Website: macys
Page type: gifting
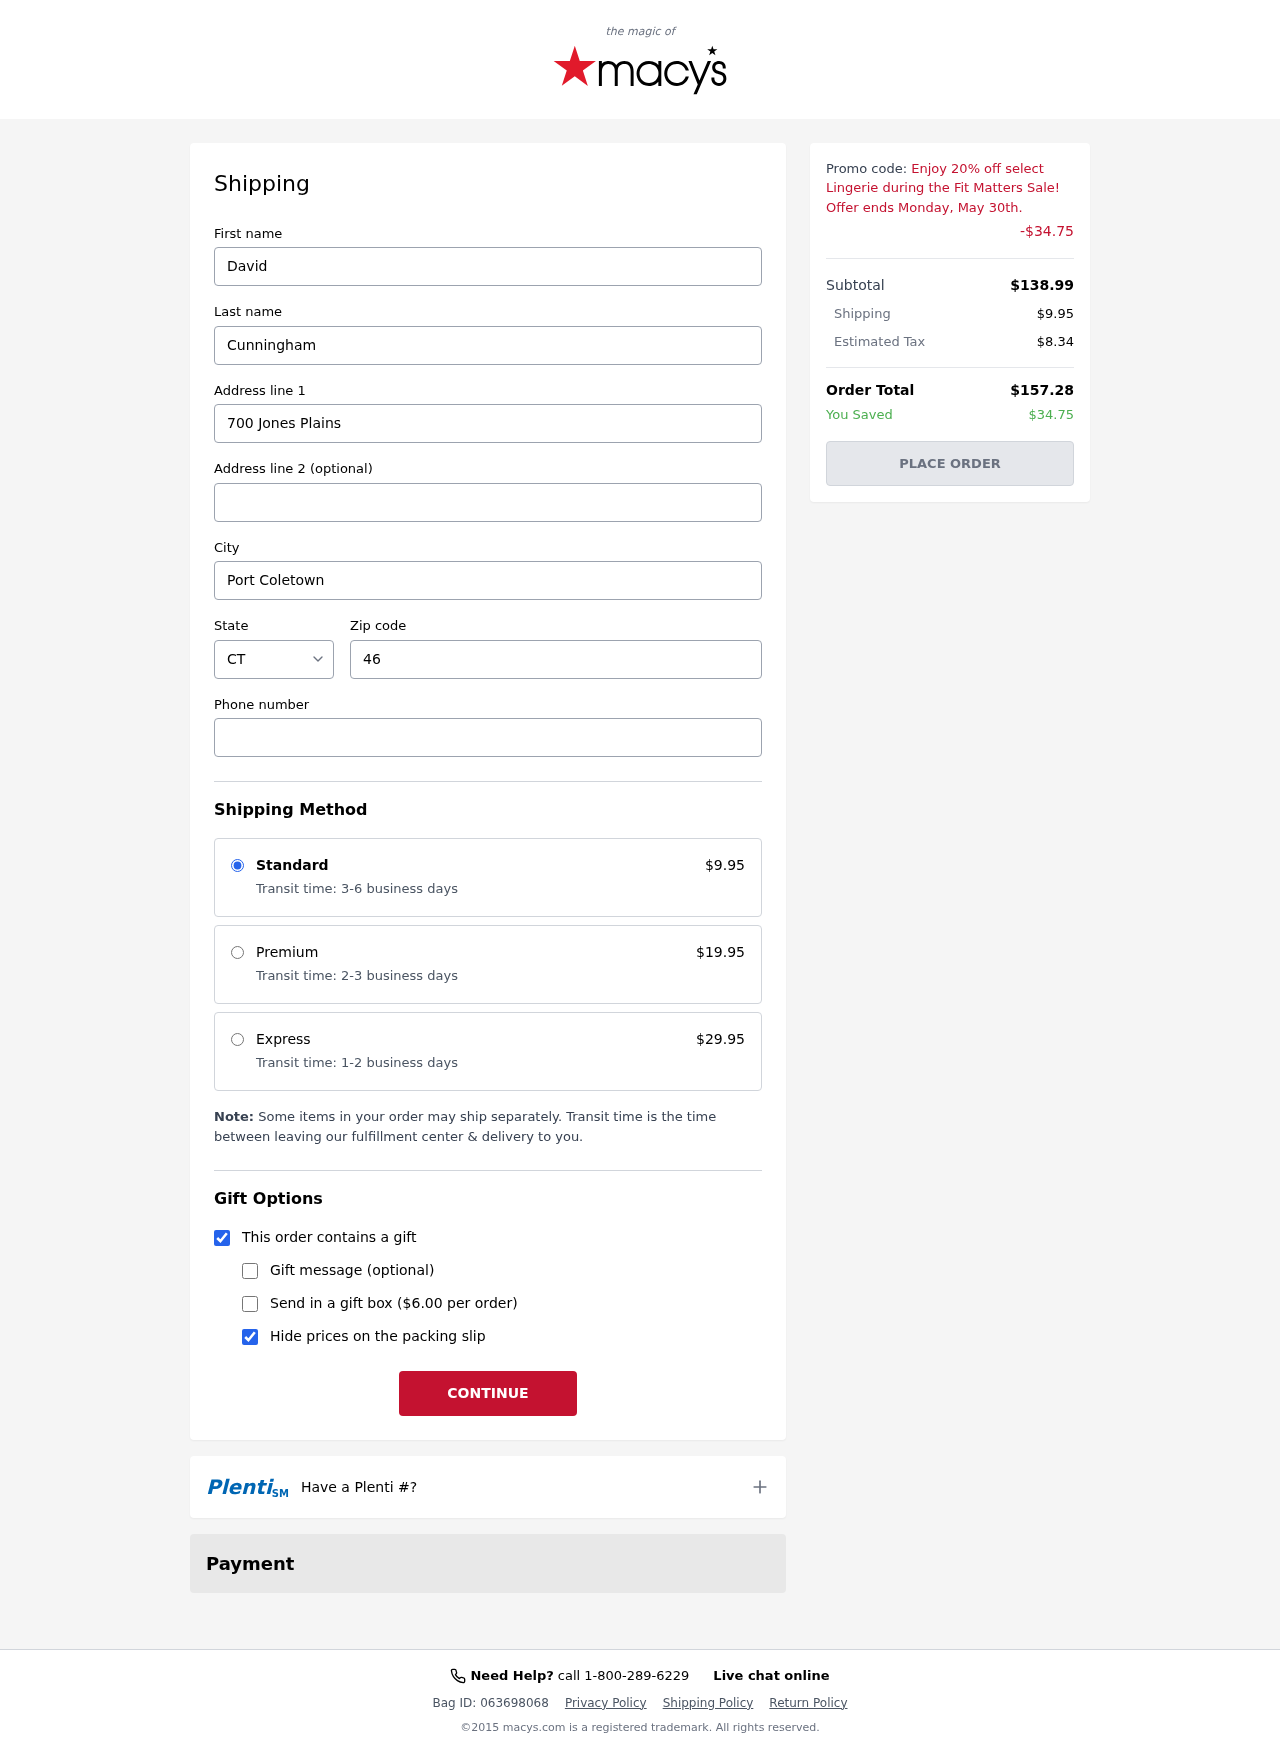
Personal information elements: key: PII_CITY
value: Port Coletown
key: PII_FIRSTNAME
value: David
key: PII_LASTNAME
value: Cunningham
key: PII_PHONE
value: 3143500570
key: PII_POSTCODE
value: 46947
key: PII_STATE_ABBR
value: CT
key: PII_STREET
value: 700 Jones Plains
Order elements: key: ORDER_SHIPPING_COST
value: $9.95
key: ORDER_DISCOUNT
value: -$34.75
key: ORDER_SUBTOTAL
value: $138.99
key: ORDER_TAX
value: $8.34
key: ORDER_TOTAL
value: $157.28
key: ORDER_SAVINGS
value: $34.75